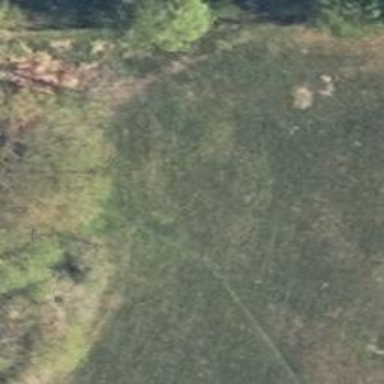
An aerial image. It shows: Path covered in grass.